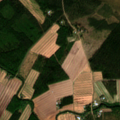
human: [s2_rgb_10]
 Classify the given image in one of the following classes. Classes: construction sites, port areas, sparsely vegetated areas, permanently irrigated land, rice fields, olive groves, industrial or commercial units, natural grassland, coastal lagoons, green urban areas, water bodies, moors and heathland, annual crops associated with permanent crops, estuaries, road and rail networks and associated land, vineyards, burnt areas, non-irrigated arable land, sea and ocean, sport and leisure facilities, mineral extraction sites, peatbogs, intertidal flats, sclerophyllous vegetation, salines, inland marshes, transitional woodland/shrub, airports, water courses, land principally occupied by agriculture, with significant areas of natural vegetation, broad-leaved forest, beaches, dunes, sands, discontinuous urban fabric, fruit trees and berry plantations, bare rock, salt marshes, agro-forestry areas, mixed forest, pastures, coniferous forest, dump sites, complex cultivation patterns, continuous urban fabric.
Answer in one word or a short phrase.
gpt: non-irrigated arable land, land principally occupied by agriculture, with significant areas of natural vegetation, coniferous forest, mixed forest, transitional woodland/shrub